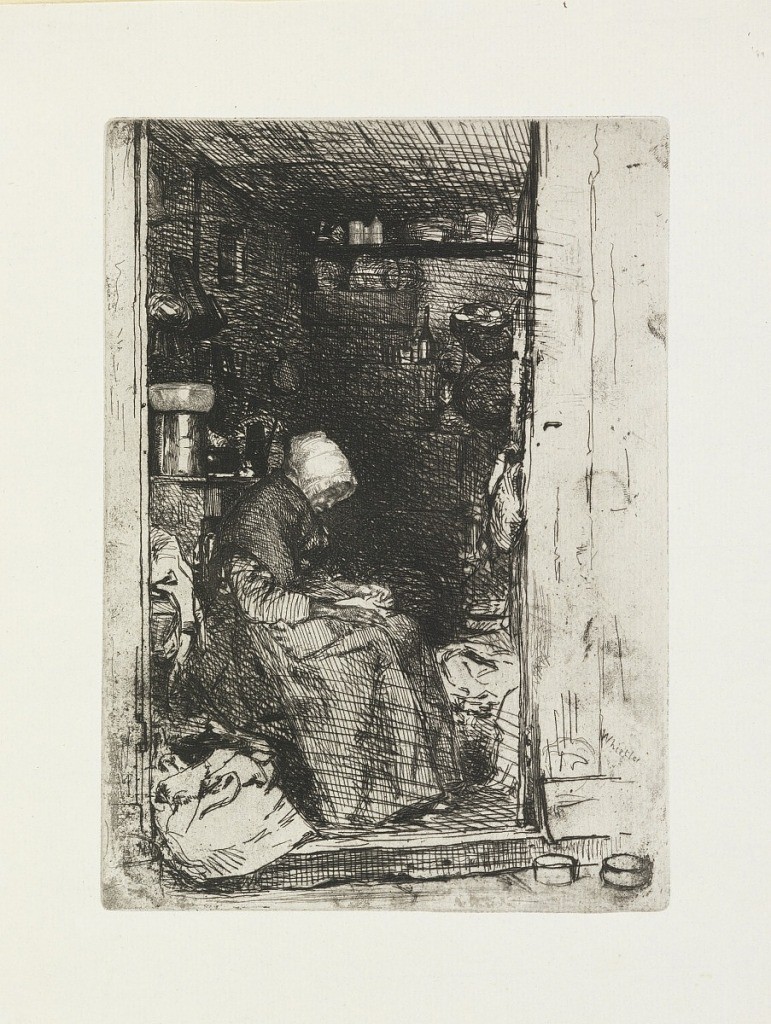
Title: La Vieille aux Loques
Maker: James McNeill Whistler, American, 1834–1903
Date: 1858
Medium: Etching and drypoint on paper
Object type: Print
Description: Portrait of an older female figure in an open doorway of a shop.